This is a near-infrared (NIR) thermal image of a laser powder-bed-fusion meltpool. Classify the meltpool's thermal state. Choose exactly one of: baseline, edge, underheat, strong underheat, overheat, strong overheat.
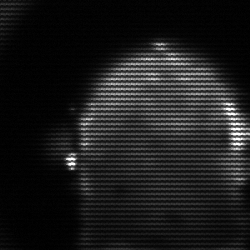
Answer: baseline